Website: apple
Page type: billing-address
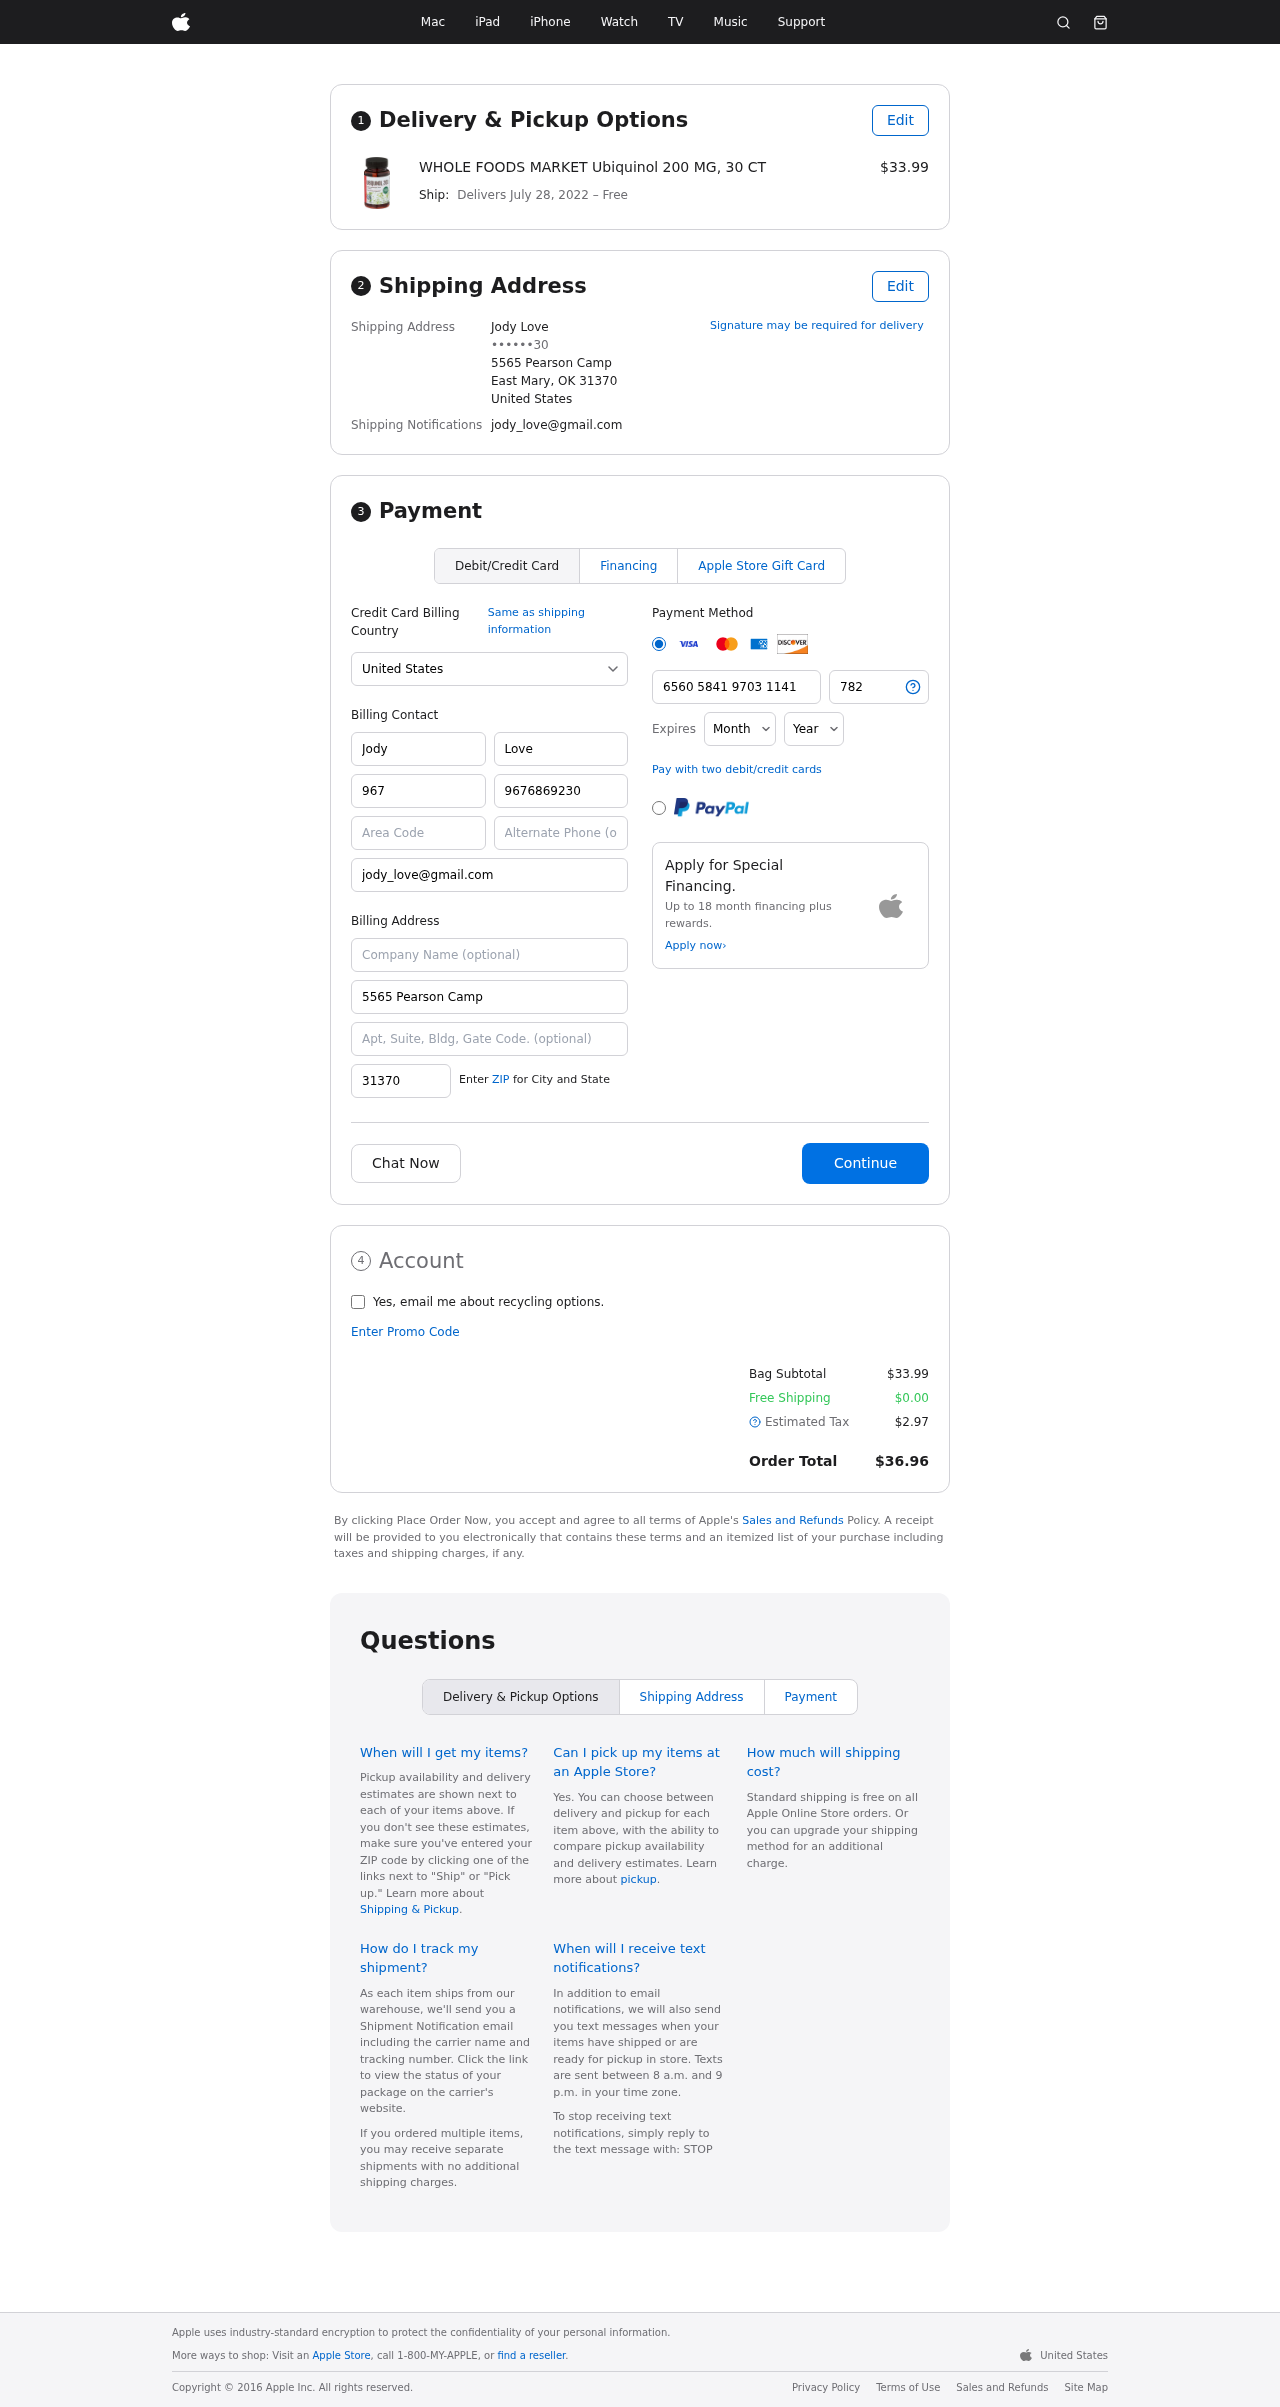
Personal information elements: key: PII_CARD_CVV
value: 782
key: PII_CARD_EXPIRY_MONTH
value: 09
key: PII_CARD_EXPIRY_YEAR
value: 28
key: PII_CARD_NUMBER
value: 6560 5841 9703 1141
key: PII_CITY_STATE_ZIP
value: East Mary, OK 31370
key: PII_COUNTRY
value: United States
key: PII_EMAIL
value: jody_love@gmail.com
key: PII_FULLNAME
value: Jody Love
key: PII_STREET
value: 5565 Pearson Camp
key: PII_PHONE_MASKED
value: ••••••30
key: PII_BILLING_FIRSTNAME
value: Jody
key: PII_BILLING_LASTNAME
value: Love
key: PII_BILLING_PHONE_AREA
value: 967
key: PII_BILLING_PHONE
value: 9676869230
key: PII_BILLING_EMAIL
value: jody_love@gmail.com
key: PII_BILLING_STREET
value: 5565 Pearson Camp
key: PII_BILLING_POSTCODE
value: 31370
Product elements: key: PRODUCT1_NAME
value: WHOLE FOODS MARKET Ubiquinol 200 MG, 30 CT
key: PRODUCT1_PRICE
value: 33.99
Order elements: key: ORDER_DELIVERY_DATE
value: July 28, 2022
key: ORDER_SUBTOTAL
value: $33.99
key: ORDER_SHIPPING_COST
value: $0.00
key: ORDER_TAX
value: $2.97
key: ORDER_TOTAL
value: $36.96